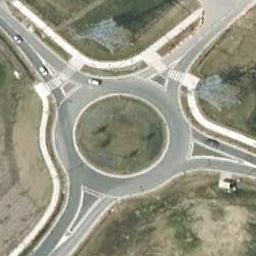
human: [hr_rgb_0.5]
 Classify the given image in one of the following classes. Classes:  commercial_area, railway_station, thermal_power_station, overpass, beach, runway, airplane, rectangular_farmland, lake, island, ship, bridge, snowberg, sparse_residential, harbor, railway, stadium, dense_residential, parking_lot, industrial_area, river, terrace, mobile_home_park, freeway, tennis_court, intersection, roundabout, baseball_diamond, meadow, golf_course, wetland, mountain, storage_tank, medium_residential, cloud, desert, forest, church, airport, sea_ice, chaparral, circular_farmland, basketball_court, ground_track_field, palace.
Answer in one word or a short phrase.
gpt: roundabout